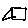
Label: square